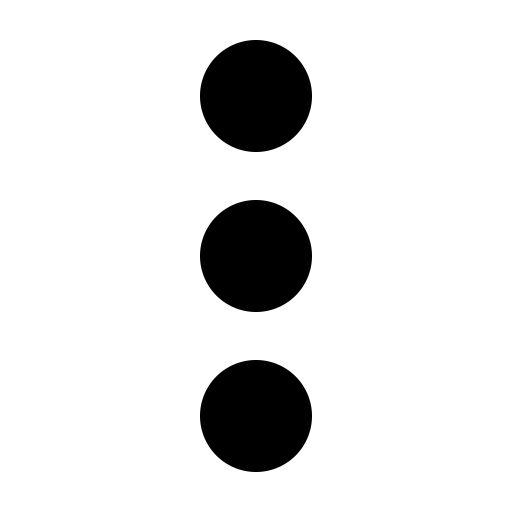
Tags: icon, FontAwesome, fa-icon, solid, ellipsis, vertical